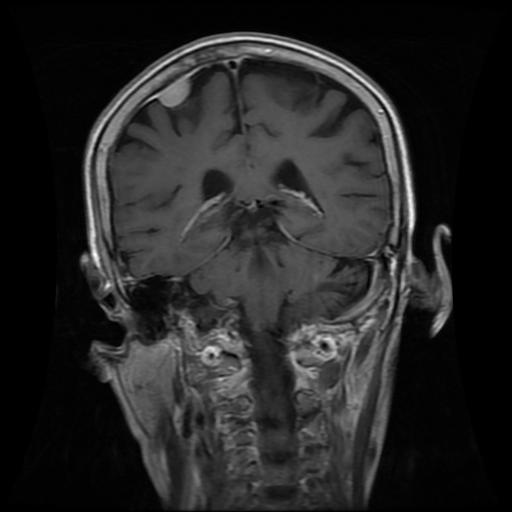
Label: meningioma